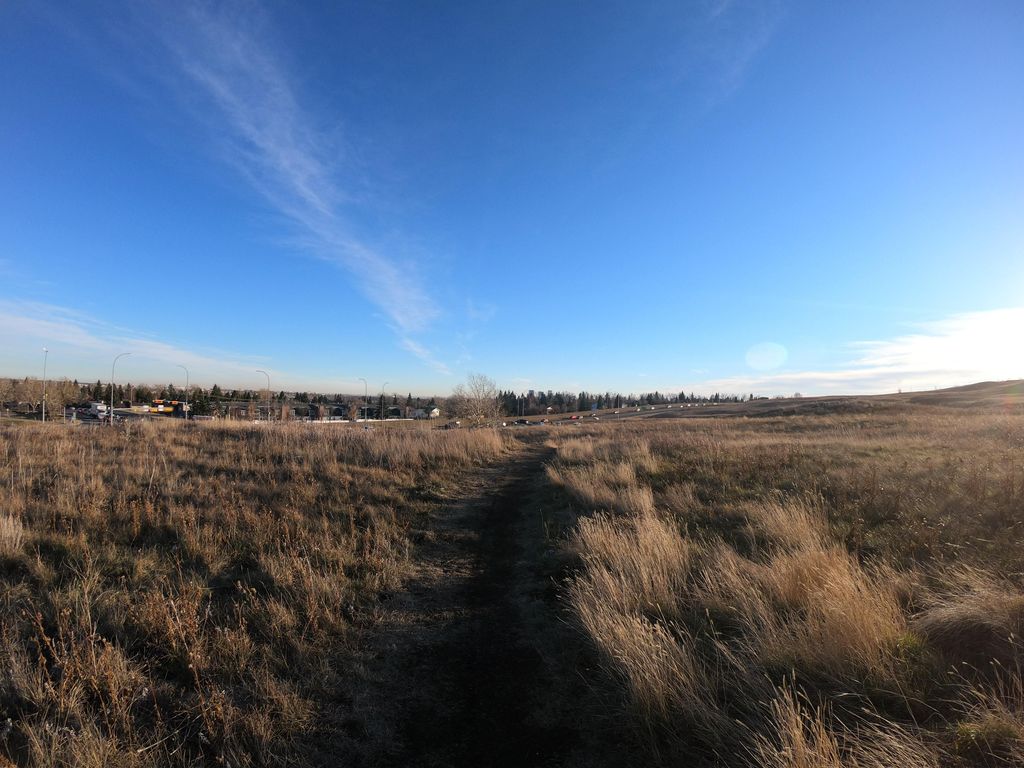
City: calgary